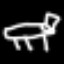
Label: bed